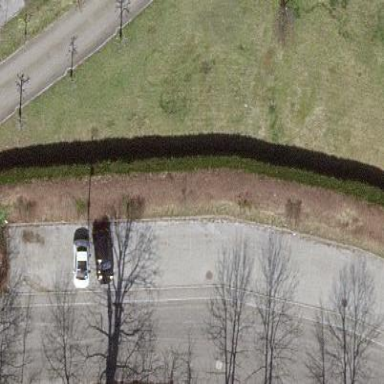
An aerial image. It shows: Parking area with surface.